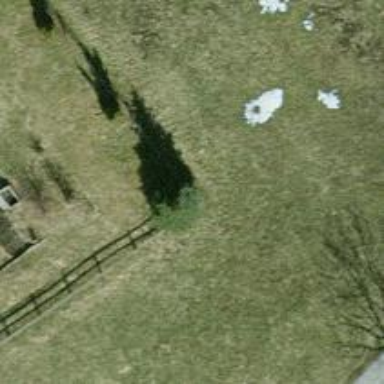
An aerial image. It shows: Fence.